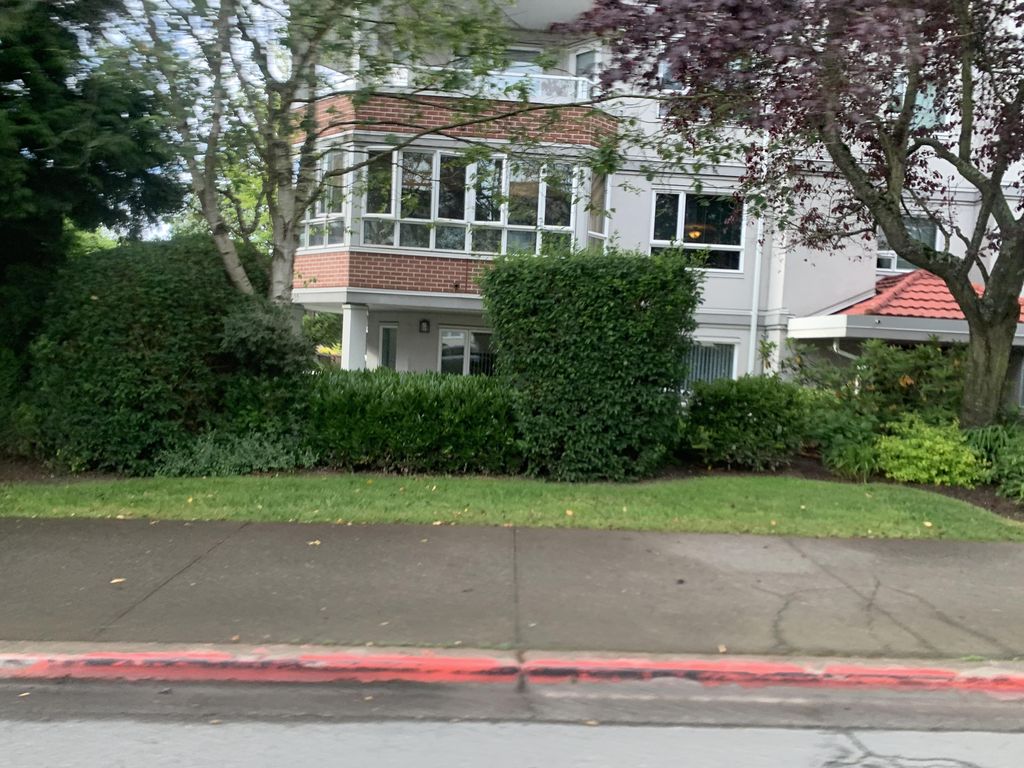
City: victoria